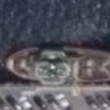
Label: Towing_vessel